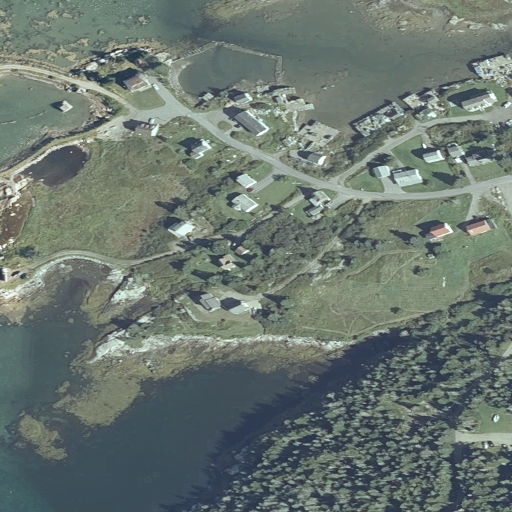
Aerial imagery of cape in Maine named Indian Point containing open water, herbaceous wetlands, low intensity development, medium intensity development, grassland, evergreen forest, barren land, open development, mixed forest, and high intensity development